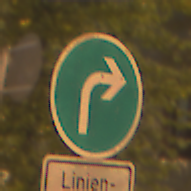
Verkehrszeichen: VorgeschriebeneFahrtrichtungRechts
Zusatzzeichen unten: BesondereFahrzeugeUndTransportgueter2
Umgebung: Outdoor, Urban
Tageszeit: Night
Wetter: Clear
Licht: Artificial
Jahreszeit: NotSpecified
Kontrast: HighContrast